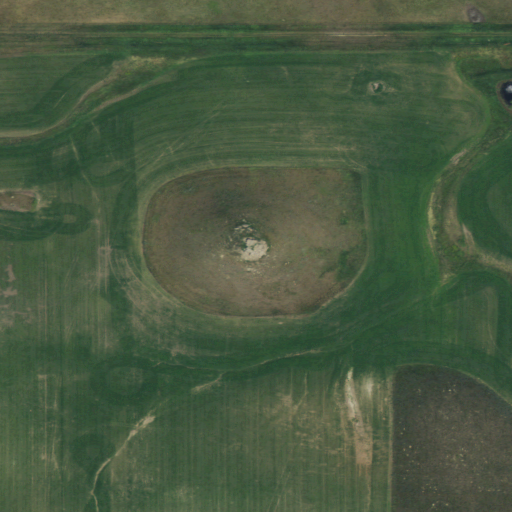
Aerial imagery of mountain in South Dakota named Scotch Cap Butte containing cultivated crops, open development, pasture, grassland, and low intensity development